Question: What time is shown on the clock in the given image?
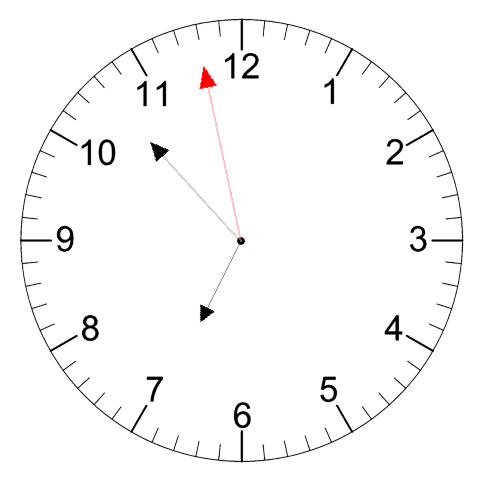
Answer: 06:52:58